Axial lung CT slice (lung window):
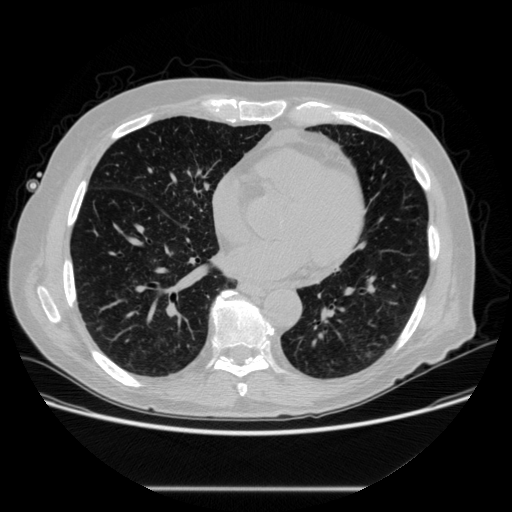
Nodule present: no